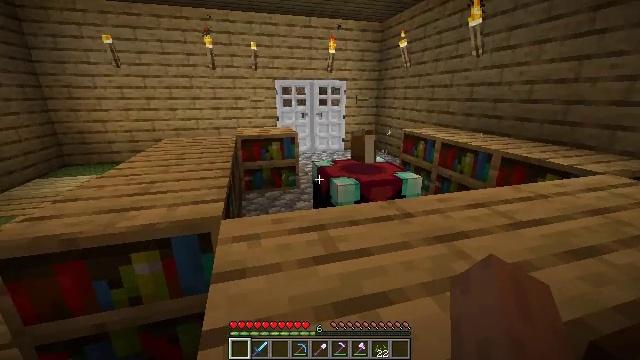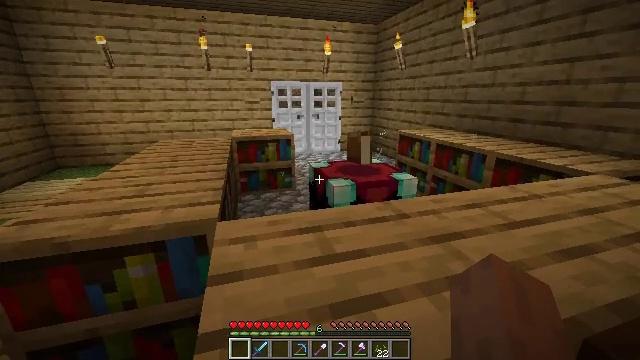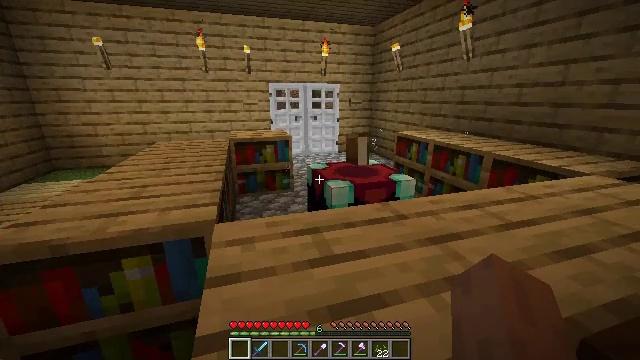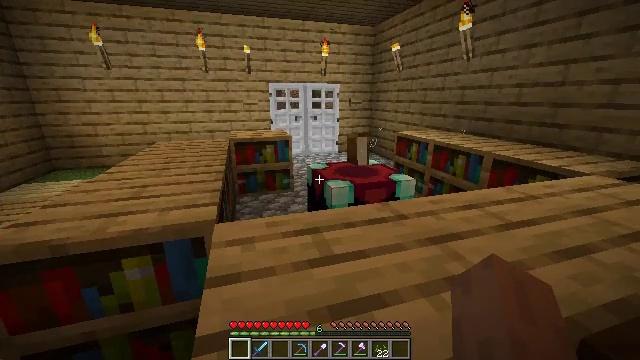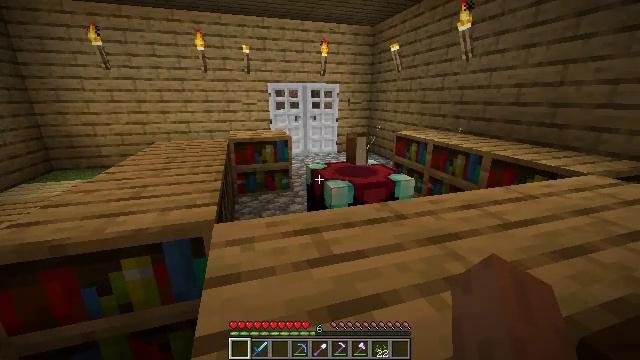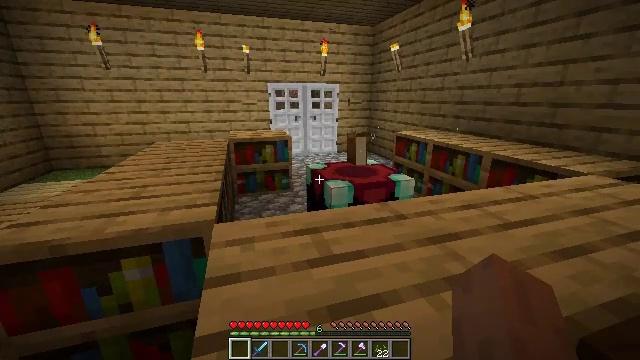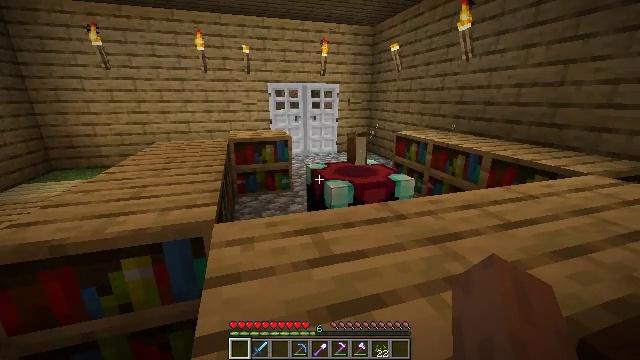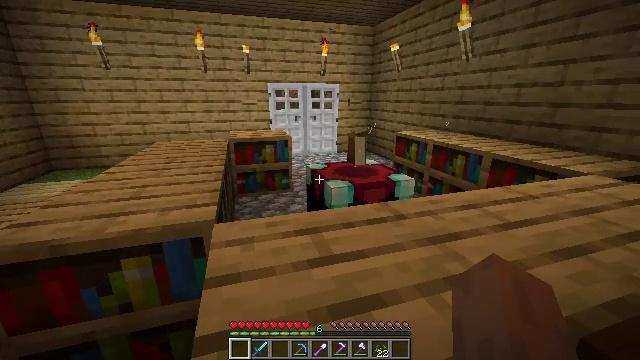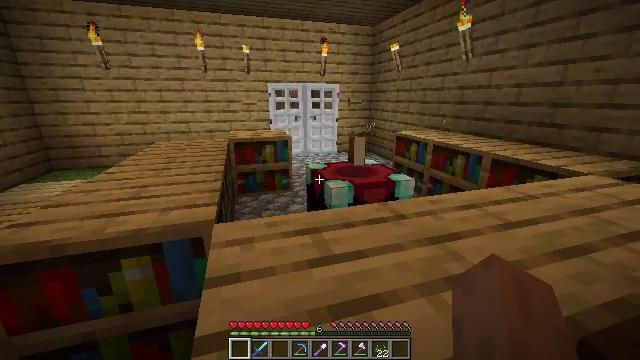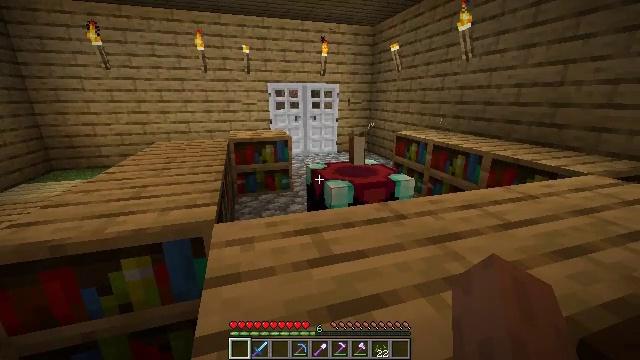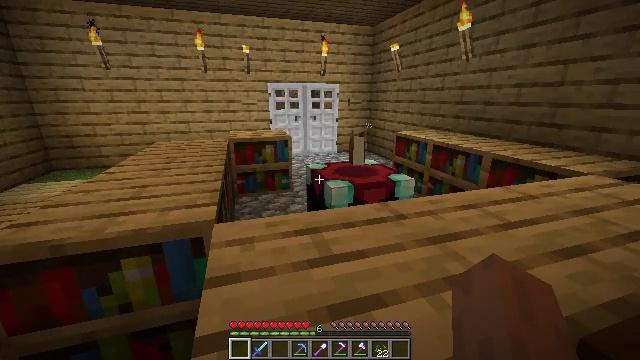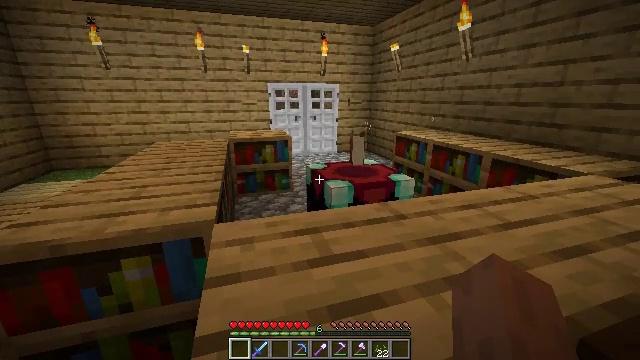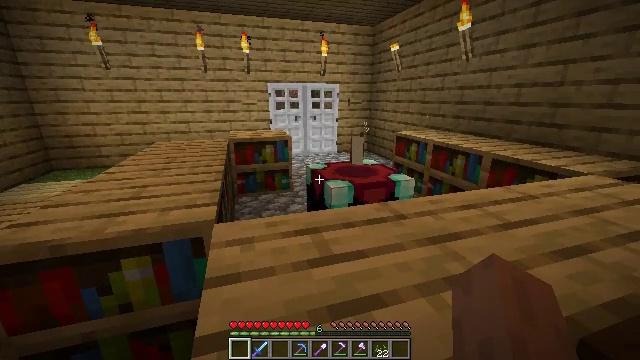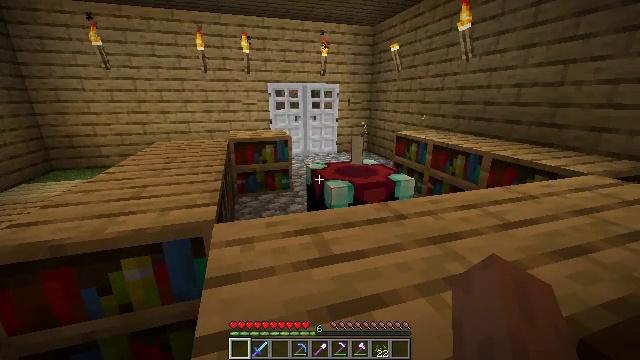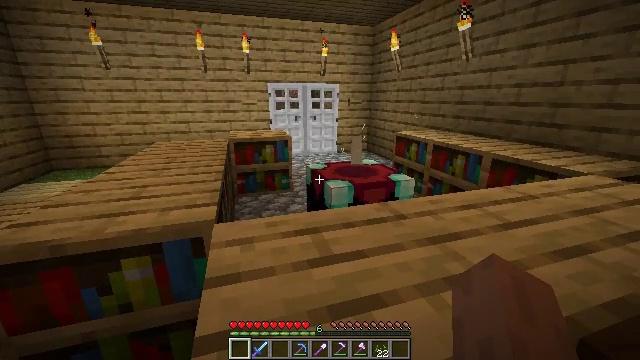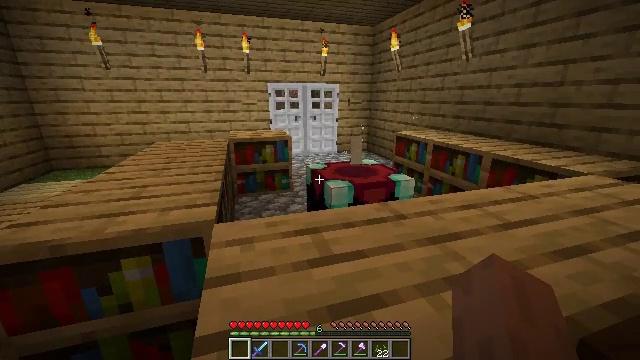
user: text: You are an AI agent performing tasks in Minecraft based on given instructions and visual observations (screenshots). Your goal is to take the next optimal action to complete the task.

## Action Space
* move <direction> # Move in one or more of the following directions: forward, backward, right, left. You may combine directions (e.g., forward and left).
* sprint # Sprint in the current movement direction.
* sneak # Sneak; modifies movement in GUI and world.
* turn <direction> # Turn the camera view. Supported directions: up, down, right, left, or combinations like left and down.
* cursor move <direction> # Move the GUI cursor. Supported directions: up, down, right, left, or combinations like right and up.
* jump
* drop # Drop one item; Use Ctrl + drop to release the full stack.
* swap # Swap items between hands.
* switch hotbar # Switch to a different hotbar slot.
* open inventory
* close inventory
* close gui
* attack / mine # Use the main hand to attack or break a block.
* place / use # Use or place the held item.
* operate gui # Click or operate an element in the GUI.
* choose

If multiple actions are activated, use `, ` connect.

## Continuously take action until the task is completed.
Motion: motion action
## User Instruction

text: Get the cartography table into your inventory.
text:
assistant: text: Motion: no_op
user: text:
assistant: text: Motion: no_op
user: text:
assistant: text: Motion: no_op
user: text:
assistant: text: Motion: no_op
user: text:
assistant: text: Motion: no_op
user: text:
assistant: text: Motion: no_op
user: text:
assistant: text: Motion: no_op
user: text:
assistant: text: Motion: no_op
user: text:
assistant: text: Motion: no_op
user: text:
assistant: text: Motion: no_op
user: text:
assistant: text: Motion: no_op
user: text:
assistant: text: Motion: no_op
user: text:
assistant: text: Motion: no_op
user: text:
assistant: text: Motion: no_op
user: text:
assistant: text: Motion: no_op
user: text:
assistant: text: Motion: turn right and down
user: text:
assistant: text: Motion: turn right and down
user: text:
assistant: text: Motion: turn right and down
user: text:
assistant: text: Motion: turn right
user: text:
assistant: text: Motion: no_op
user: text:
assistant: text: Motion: no_op
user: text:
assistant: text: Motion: no_op
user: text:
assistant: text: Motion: no_op
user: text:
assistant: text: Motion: no_op
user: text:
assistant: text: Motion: no_op
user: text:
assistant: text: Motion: turn right and down
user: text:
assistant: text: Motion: turn right and down
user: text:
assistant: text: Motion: turn right and down
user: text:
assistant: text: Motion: turn right and down
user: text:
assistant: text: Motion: turn right